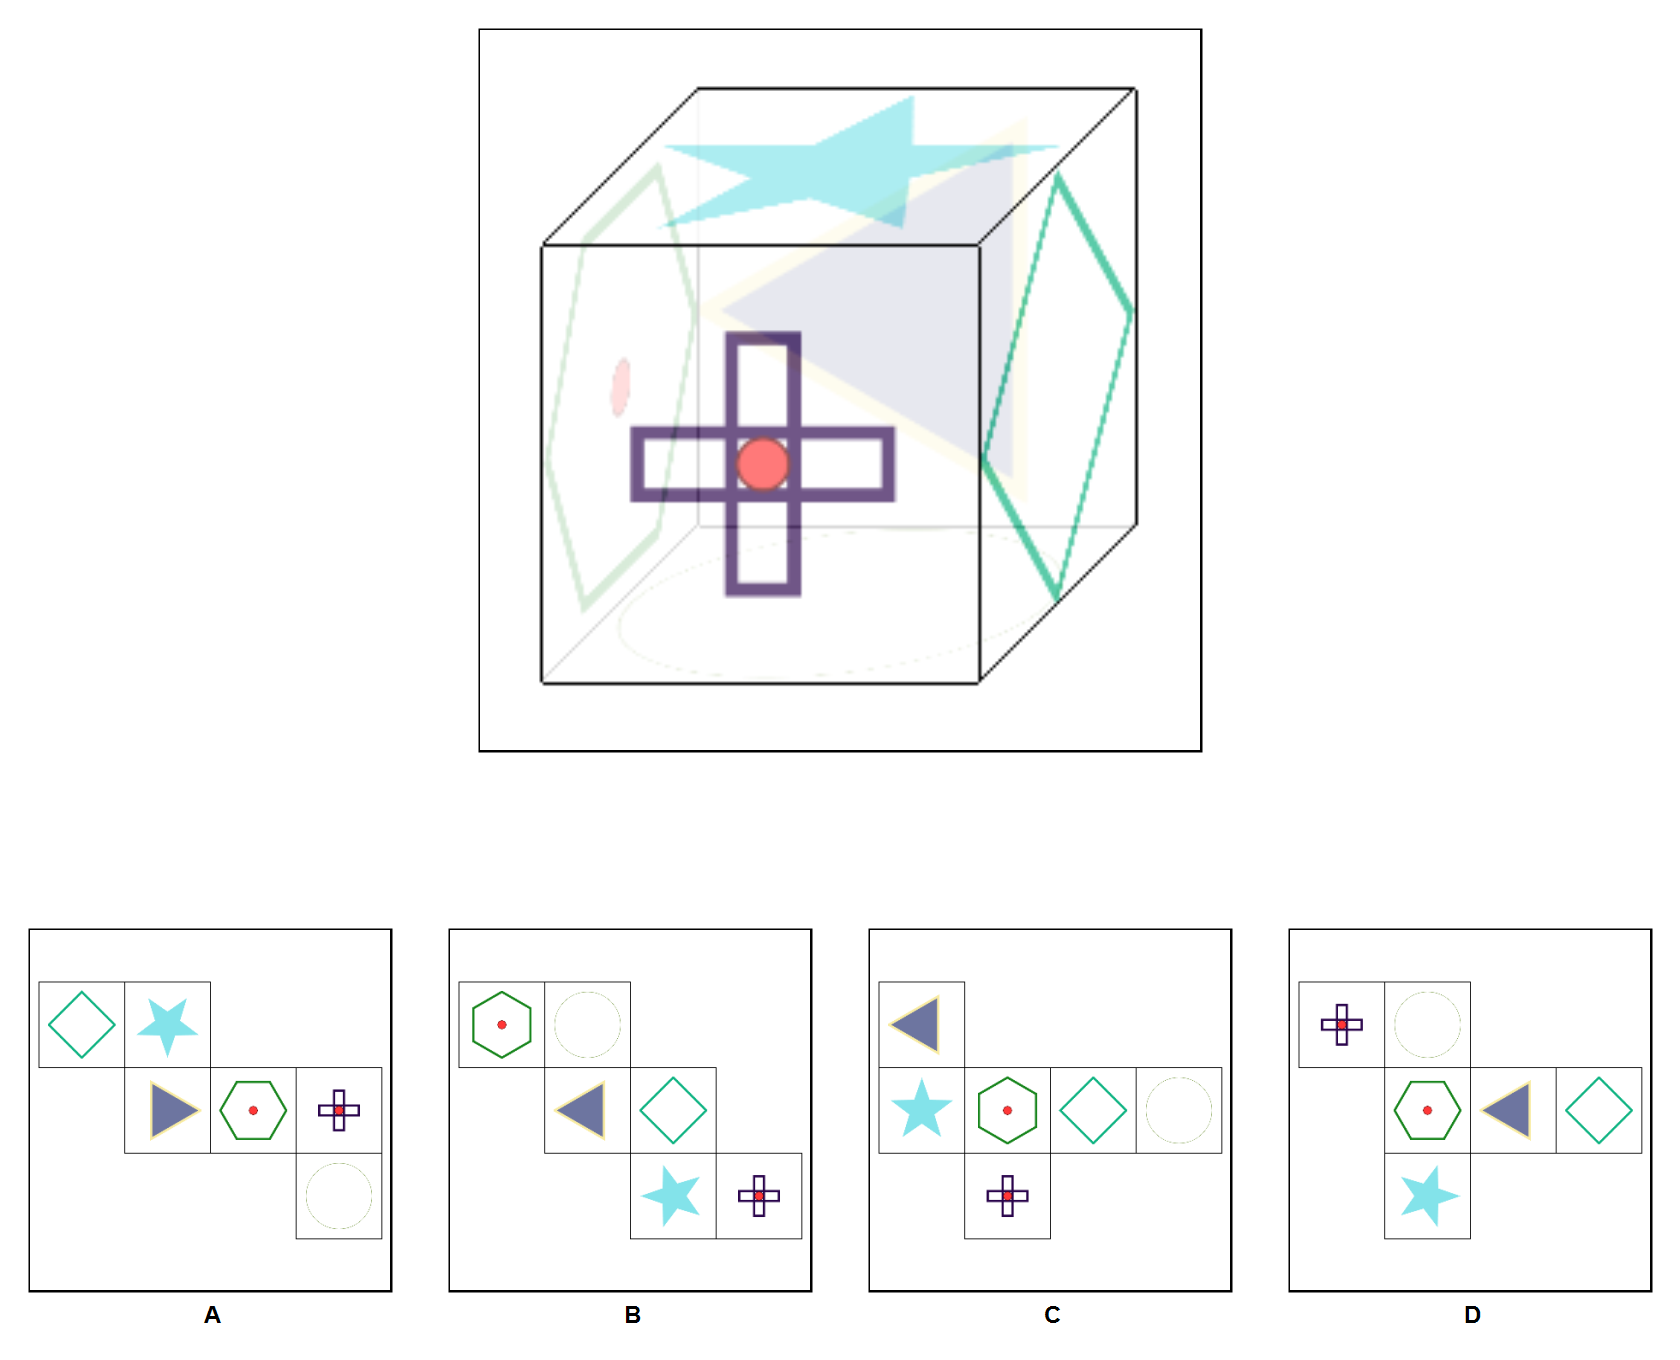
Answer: C